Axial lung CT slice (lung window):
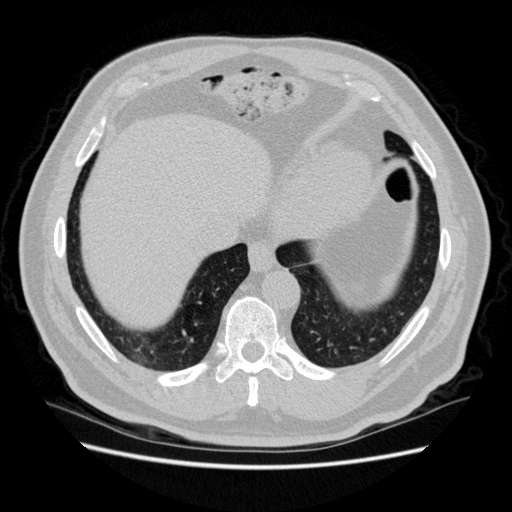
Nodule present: no